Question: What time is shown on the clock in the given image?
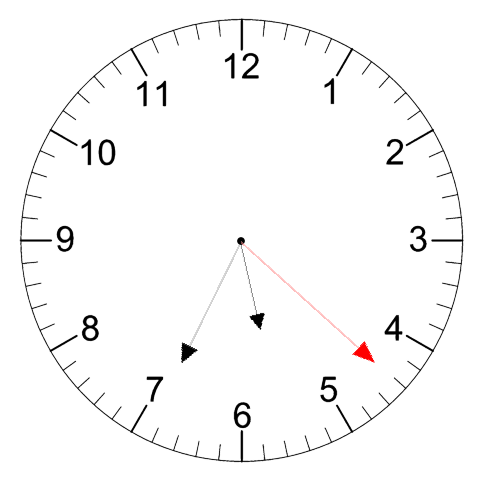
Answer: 05:34:22